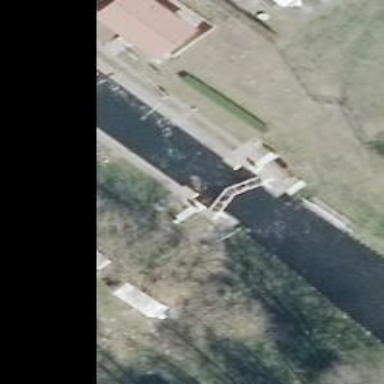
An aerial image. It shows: Canal with lock obstacle.